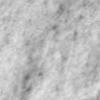
Label: no_change